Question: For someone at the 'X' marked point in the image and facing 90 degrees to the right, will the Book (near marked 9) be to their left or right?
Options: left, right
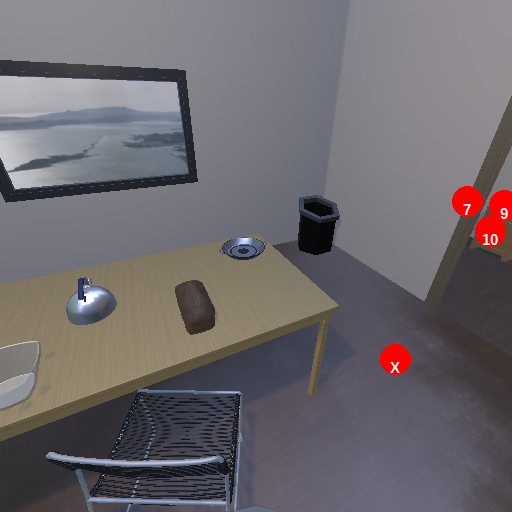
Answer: left